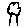
Label: tree